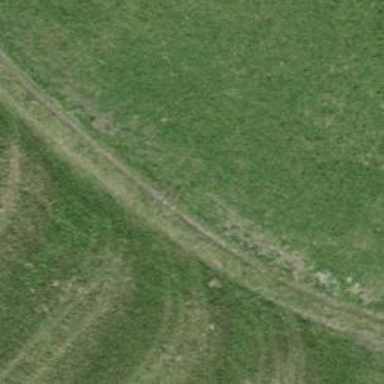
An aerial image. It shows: Grass track with grade5 tracktype.